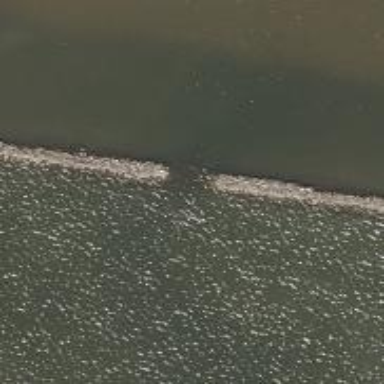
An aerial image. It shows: Breakwater structure.